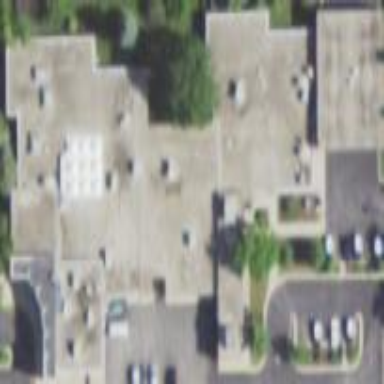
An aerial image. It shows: Public building.